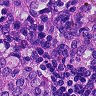
Metastatic tissue present: no